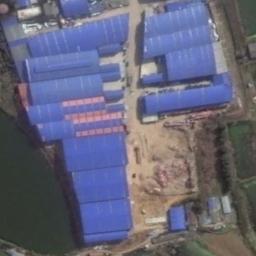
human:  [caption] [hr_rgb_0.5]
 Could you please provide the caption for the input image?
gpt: Many blue buildings are in industrial area .

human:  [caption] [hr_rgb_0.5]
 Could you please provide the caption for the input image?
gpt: The houses in the industrial area are rectangular .

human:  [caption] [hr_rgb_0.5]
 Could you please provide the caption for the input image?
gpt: In an industrial area there are factories and roads, There are open-air items, And there is a river beside .

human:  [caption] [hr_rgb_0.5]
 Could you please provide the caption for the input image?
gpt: The industrial area has some neatly arranged blue workshops and a lake .

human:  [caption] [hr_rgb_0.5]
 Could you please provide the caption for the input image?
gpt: There are some blue buildings beside a lake on the industrial area .